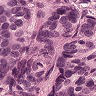
Metastatic tissue present: yes